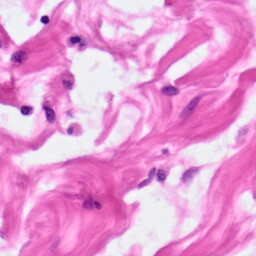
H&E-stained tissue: Pancreatic